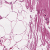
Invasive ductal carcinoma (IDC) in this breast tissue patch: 0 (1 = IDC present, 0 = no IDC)